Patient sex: M
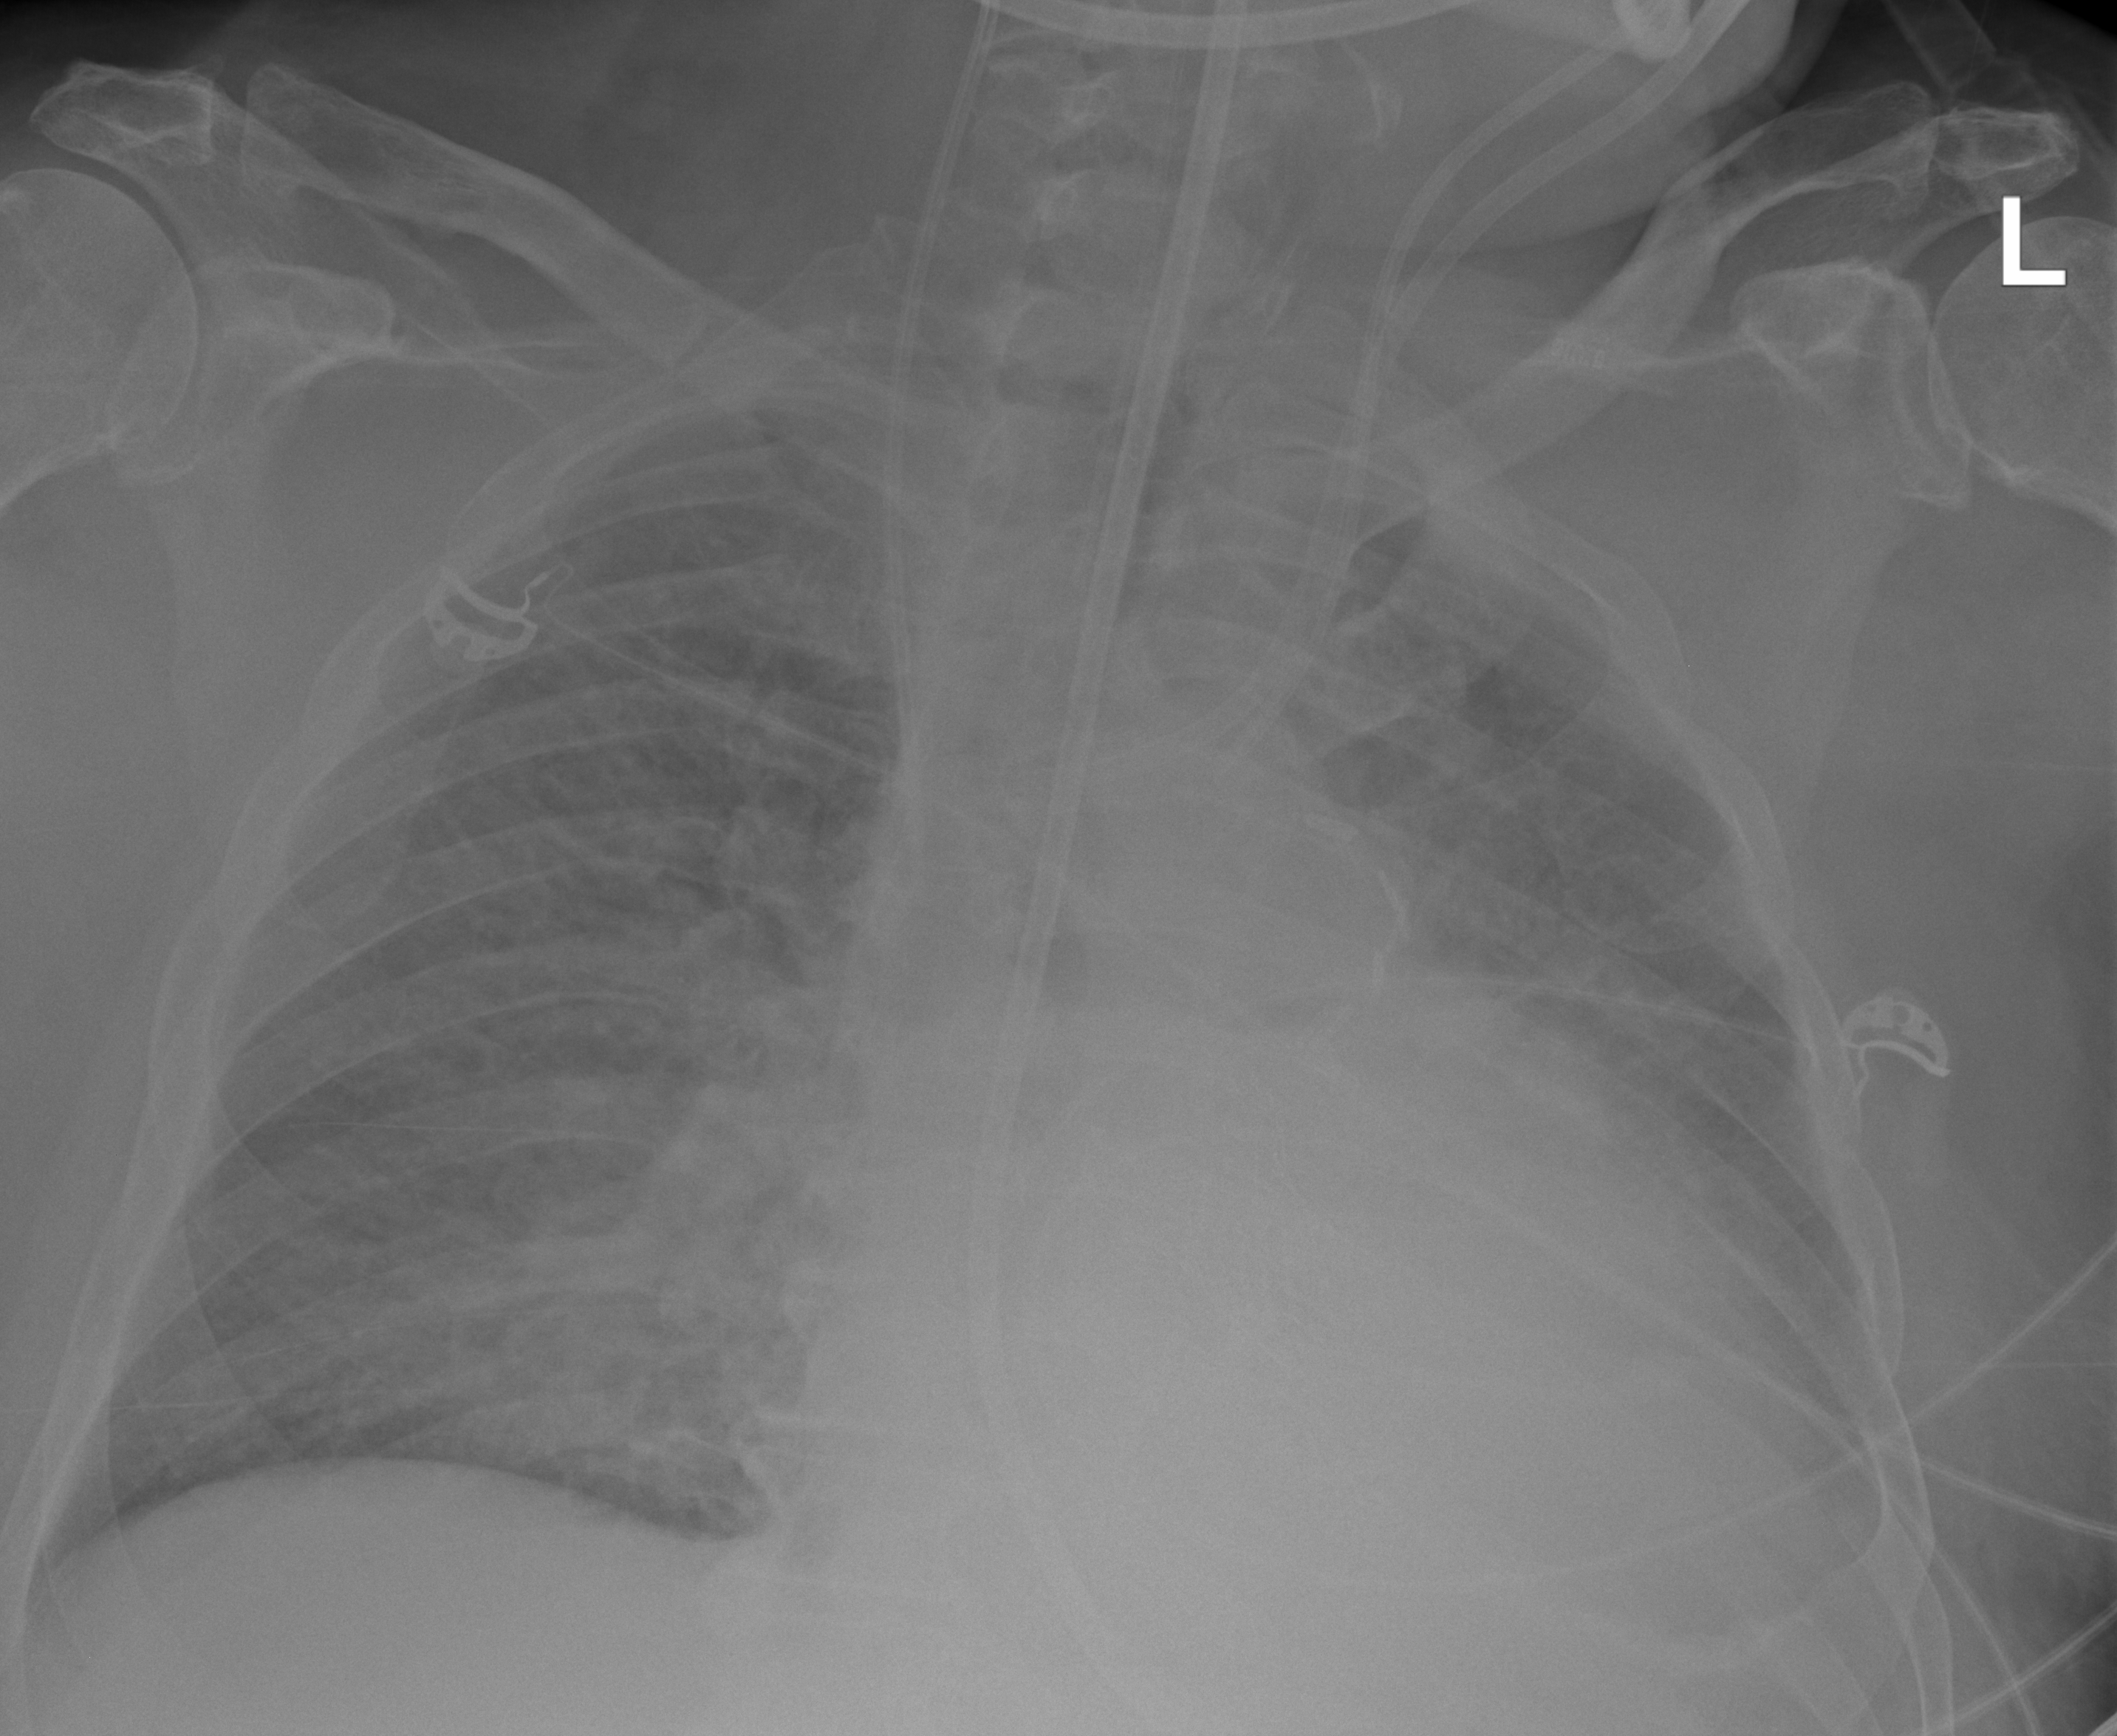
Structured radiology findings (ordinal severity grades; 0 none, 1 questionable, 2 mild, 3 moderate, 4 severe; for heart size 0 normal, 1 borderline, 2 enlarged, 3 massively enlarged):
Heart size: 2
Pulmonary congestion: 3
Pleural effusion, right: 0
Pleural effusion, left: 2
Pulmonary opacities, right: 0
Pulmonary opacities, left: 0
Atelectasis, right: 2
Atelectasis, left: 2